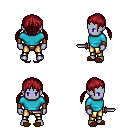
a pixel art fantasy rpg character, male body template, dark elf, purple skin, teal long-sleeve shirt, gold greaves, brunette twin-tailed hairstyle, leather bracers, brown slippers, dagger, four views (front, back, left, right), 2x2 character sprite sheet, small pixel art, hard edges, no anti-aliasing